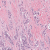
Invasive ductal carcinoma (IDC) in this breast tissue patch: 1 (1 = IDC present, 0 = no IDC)